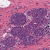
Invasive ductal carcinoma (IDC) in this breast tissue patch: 0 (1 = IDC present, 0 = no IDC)